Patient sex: F
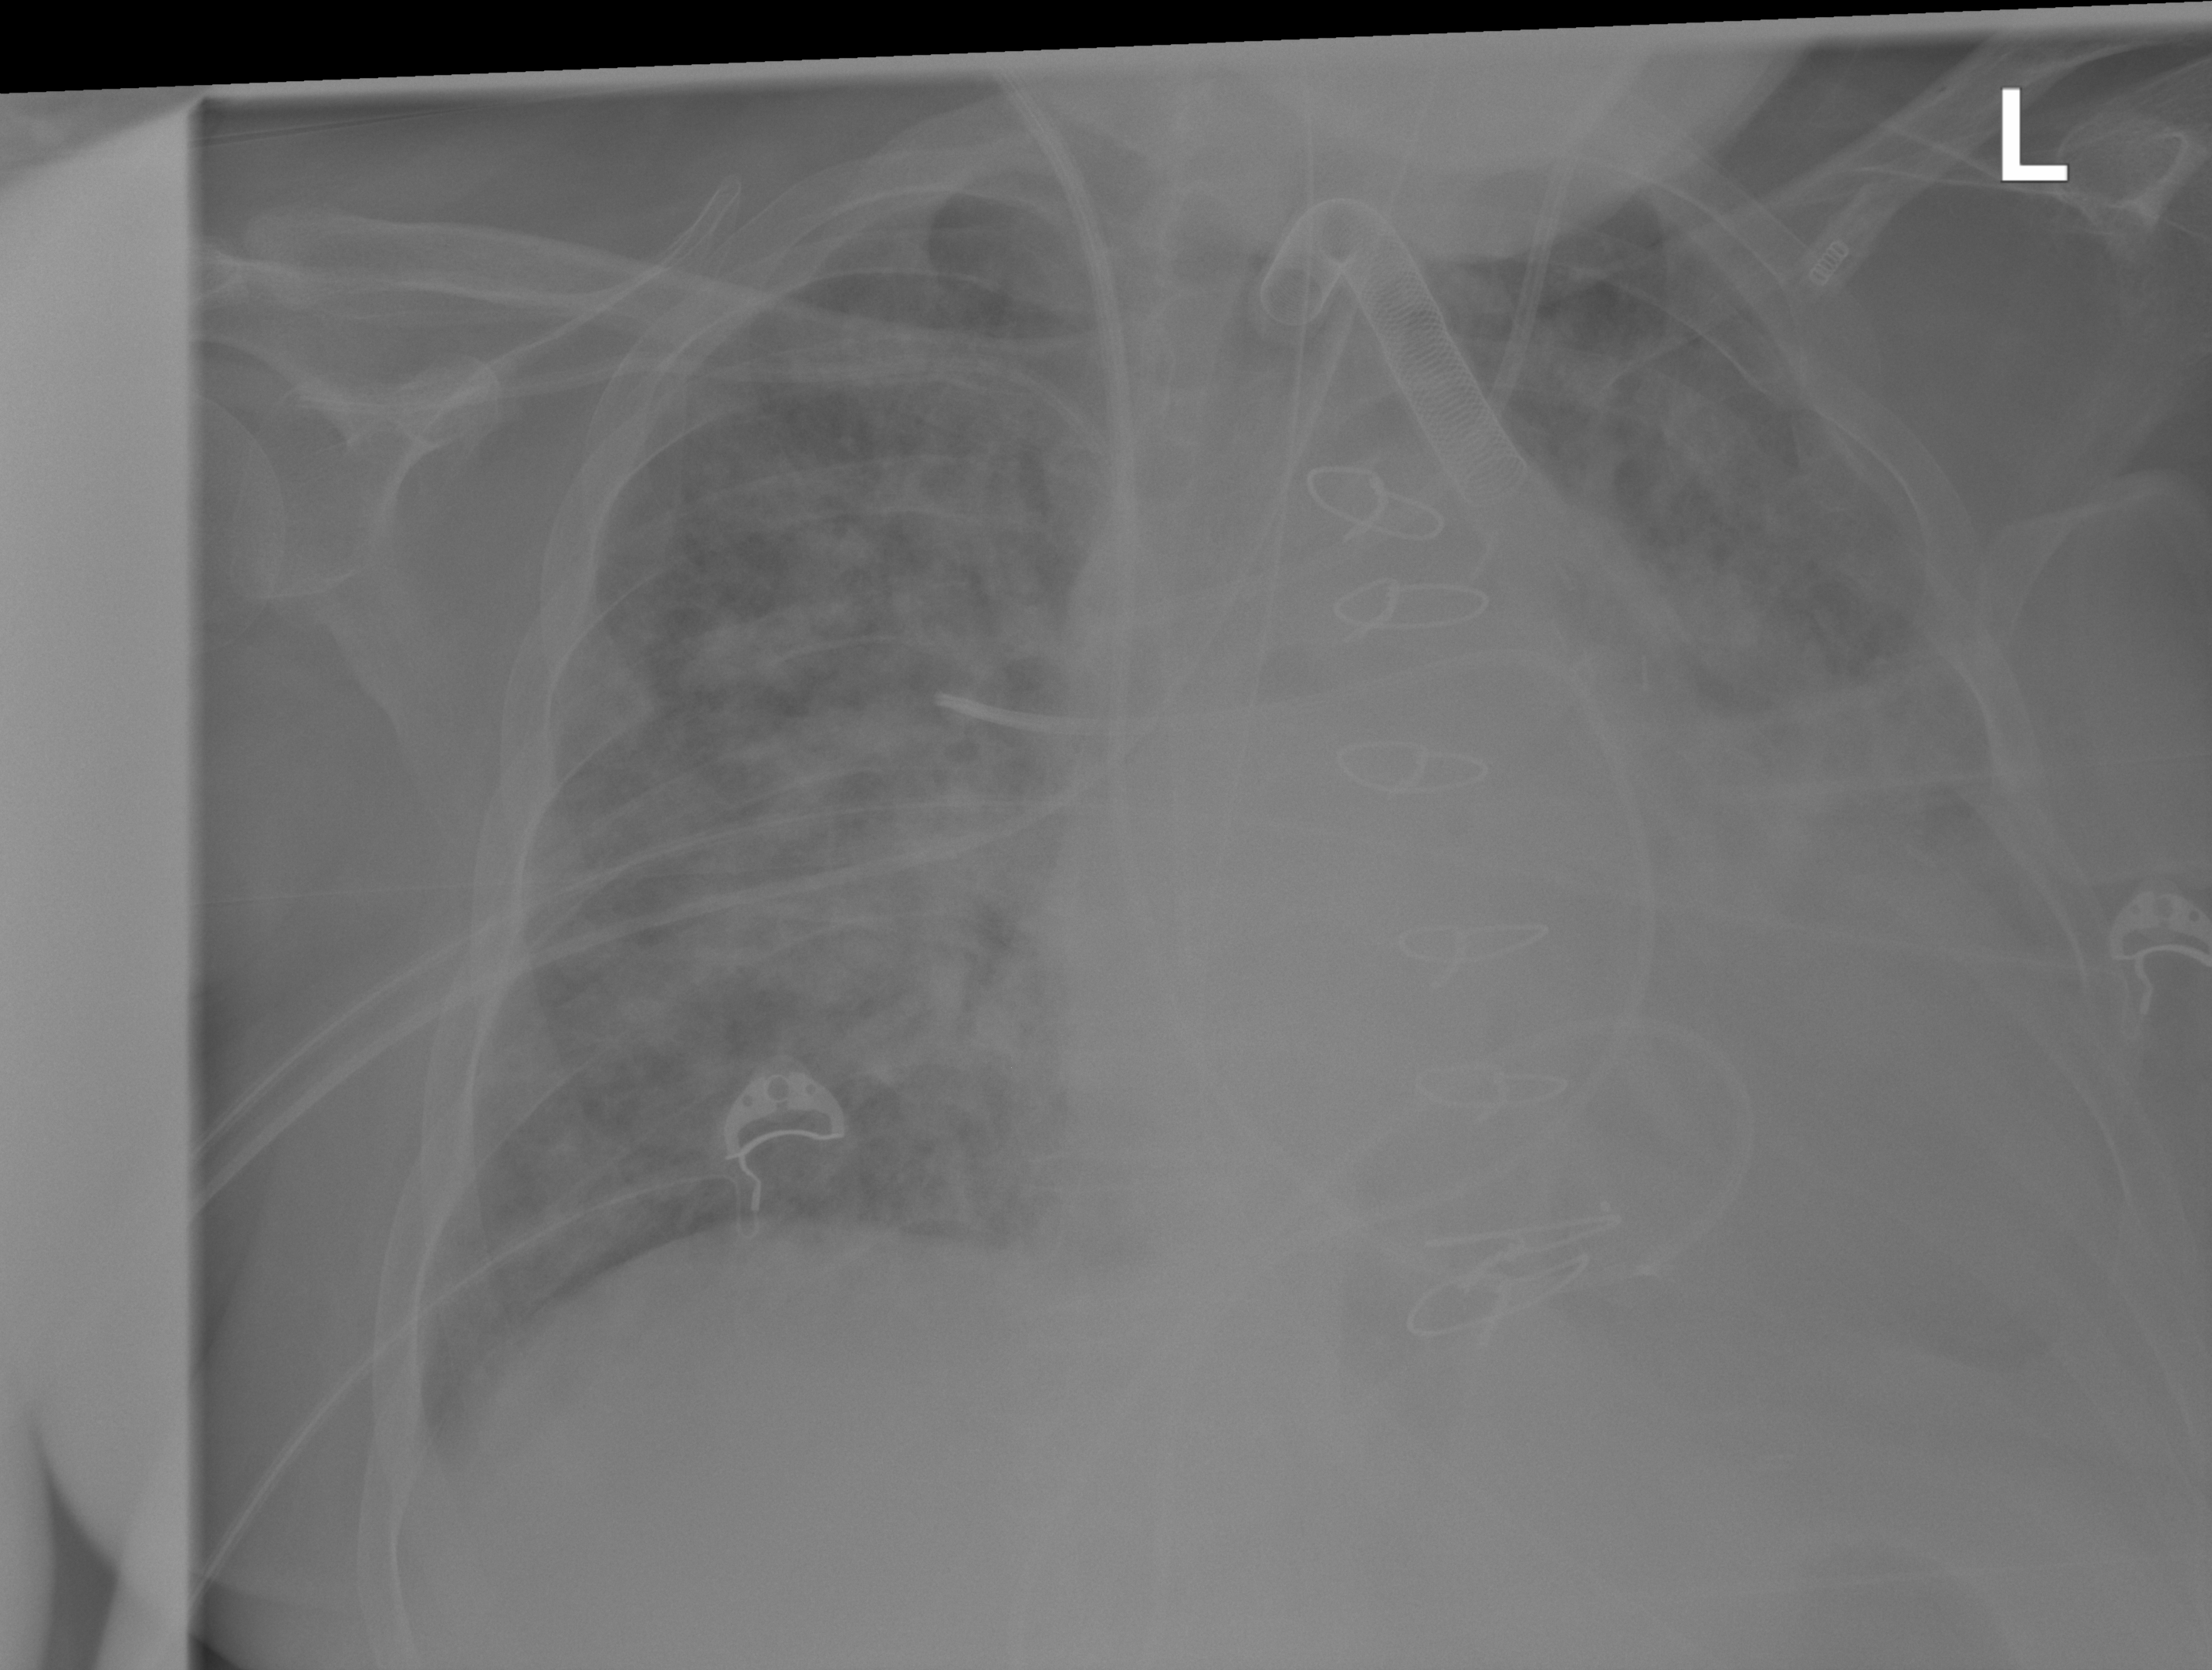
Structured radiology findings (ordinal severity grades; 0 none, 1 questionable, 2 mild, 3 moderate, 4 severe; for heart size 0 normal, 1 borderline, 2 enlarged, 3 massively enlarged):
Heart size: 2
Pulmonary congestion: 2
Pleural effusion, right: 0
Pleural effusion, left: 2
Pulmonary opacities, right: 3
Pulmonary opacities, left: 3
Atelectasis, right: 3
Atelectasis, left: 3